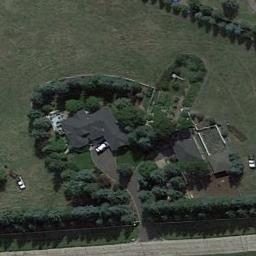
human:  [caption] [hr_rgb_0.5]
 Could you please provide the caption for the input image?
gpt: There are several houses of different sizes in a sparse residential area surrounded by grass .

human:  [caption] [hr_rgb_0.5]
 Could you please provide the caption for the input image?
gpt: The sparse residential  is surrounded by trees .

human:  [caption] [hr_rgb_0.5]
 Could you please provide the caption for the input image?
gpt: A path leads to this house with black roof .

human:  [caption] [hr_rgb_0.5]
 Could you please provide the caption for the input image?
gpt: The sparse residential is on the grass next to some trees .

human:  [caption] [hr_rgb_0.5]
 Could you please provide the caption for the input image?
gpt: A sparse residential area with  some green trees and two black buildings .